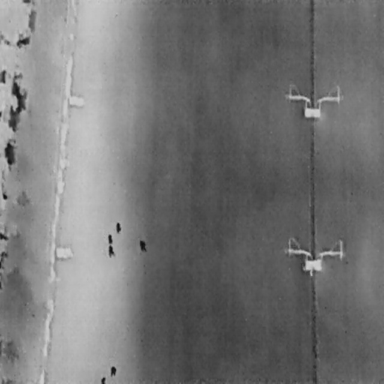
There are six People in the infrared image.